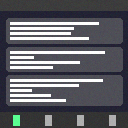
Screen state: on